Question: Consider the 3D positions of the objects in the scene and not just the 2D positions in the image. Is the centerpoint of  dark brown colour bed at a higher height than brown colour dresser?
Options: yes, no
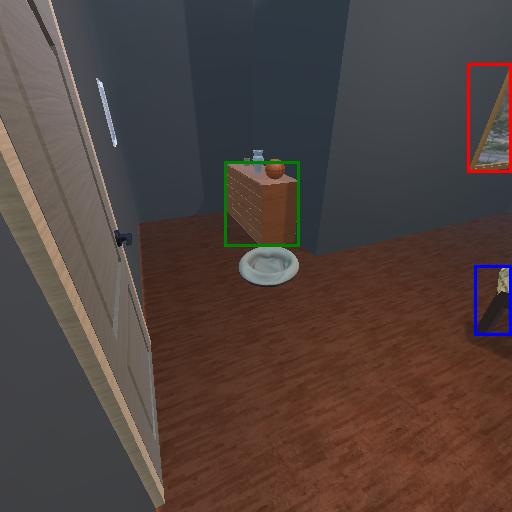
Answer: yes